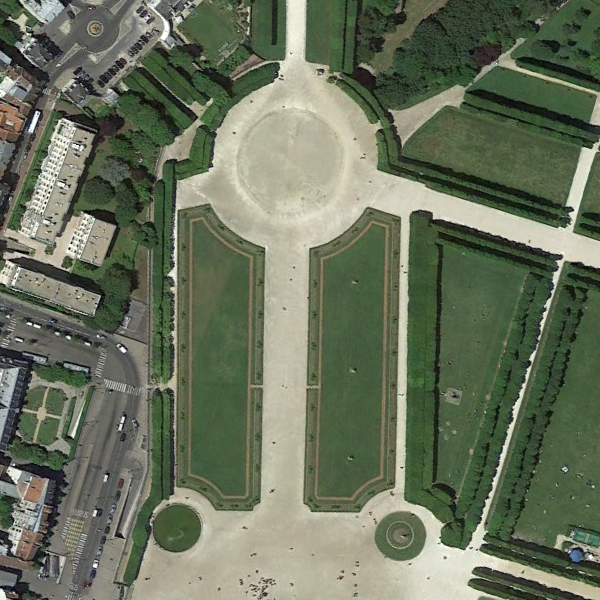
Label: Square